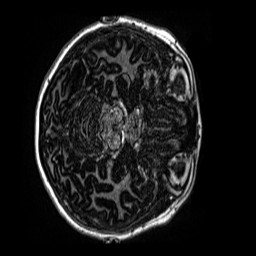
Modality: MP2RAGE
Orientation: axial
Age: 12
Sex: male
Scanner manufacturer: siemens
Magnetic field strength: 3 T
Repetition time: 4 s
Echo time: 0.00299 s